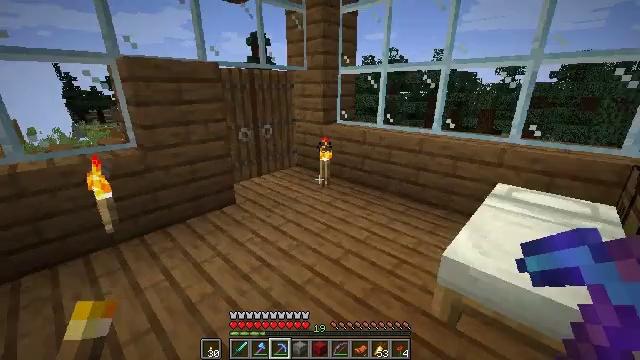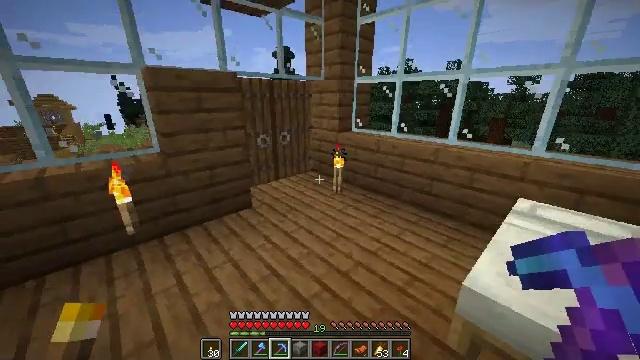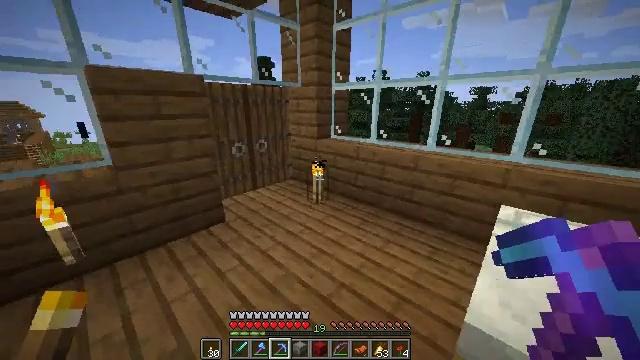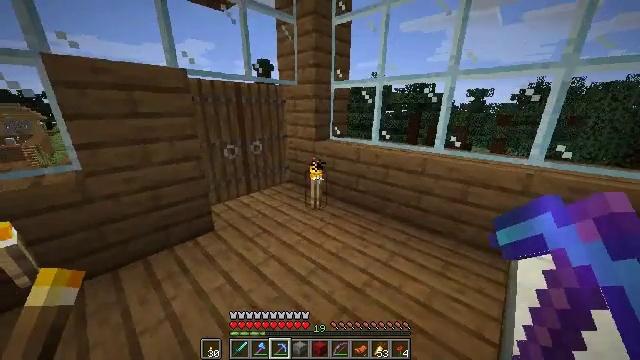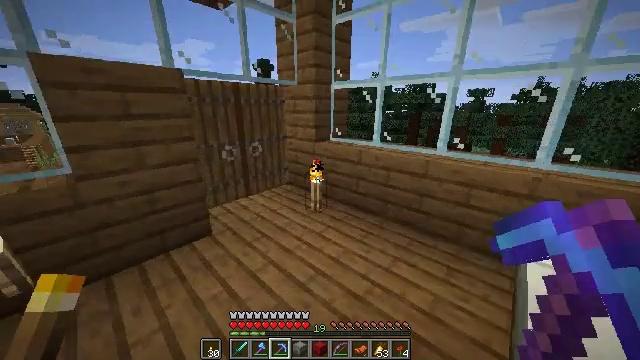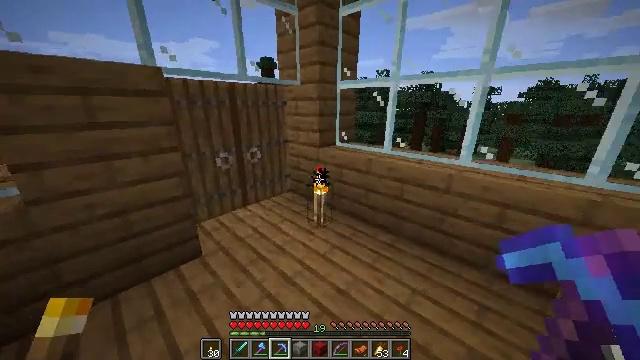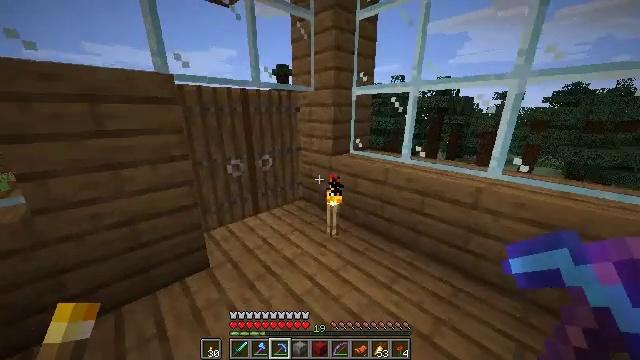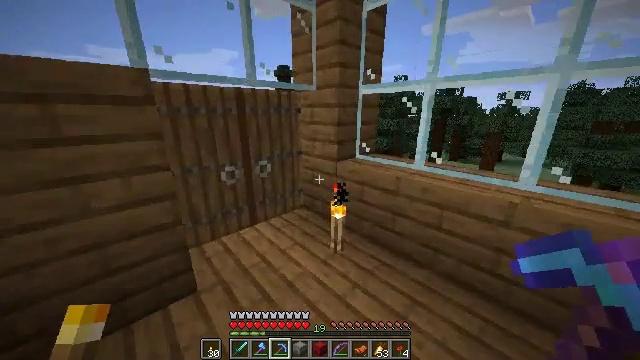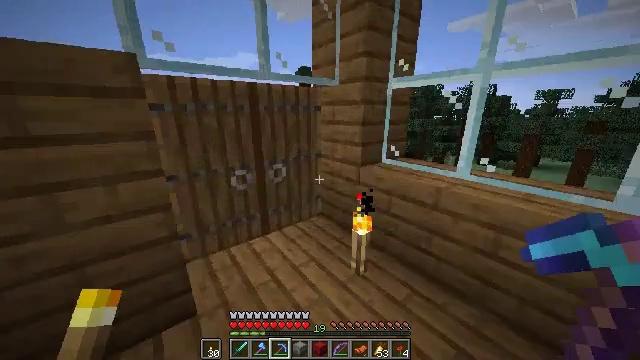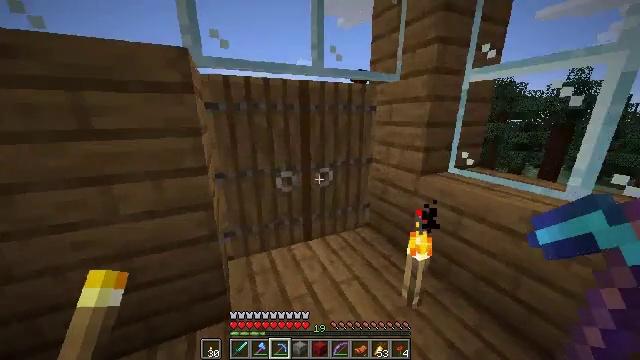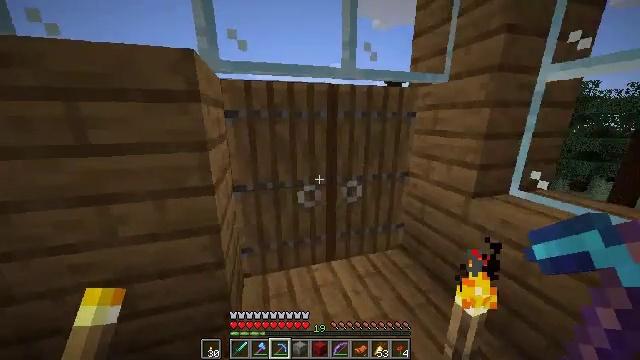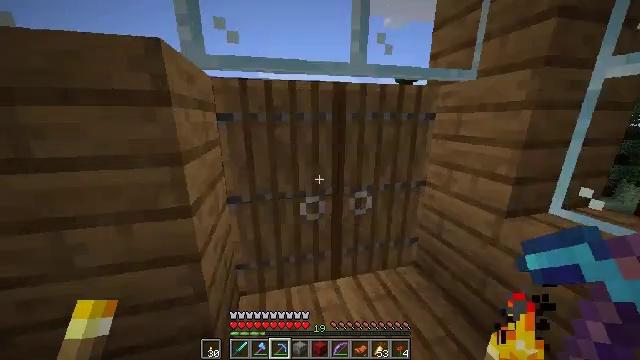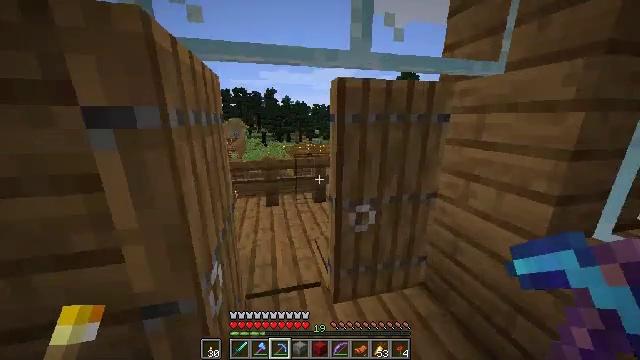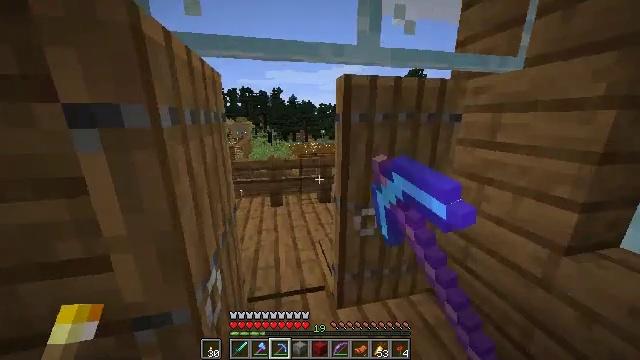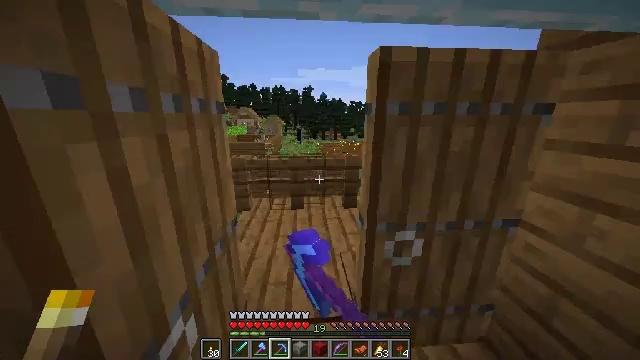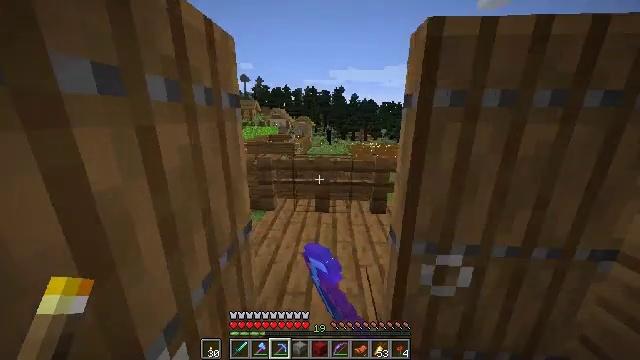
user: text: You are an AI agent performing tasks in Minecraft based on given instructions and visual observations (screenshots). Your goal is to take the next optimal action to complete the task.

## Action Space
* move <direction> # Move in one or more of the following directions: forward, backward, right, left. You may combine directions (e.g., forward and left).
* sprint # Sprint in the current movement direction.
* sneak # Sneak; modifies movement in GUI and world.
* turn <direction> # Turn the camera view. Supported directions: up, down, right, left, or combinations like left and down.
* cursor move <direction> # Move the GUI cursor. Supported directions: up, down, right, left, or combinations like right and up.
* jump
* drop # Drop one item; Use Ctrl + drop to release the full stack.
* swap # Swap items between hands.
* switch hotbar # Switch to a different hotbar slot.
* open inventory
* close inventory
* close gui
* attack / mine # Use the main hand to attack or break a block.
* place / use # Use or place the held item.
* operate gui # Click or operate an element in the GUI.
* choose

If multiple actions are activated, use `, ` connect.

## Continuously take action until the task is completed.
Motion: motion action
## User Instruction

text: Remove oak leaves from branches.
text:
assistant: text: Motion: move forward, sprint, turn left
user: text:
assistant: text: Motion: move forward, sprint, turn right
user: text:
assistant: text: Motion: move forward, sprint
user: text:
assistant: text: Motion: move forward, sprint
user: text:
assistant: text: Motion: move forward, sprint
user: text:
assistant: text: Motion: move forward, sprint, turn left and up
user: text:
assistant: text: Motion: move forward, sprint
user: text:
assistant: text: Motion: move forward, sprint, turn left
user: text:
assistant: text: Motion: move forward, sprint, turn left
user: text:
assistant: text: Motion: move forward, sprint, turn left and up
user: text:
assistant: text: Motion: move forward, sprint, turn left
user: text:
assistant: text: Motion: move forward, sprint, use / place
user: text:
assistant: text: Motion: move forward, sprint, turn left, use / place
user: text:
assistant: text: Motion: move forward, sprint, turn left, use / place
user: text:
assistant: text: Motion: move forward, sprint, turn left, use / place
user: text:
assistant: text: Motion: move forward, sprint, turn left
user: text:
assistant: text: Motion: no_op
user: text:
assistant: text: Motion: turn right
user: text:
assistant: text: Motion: turn right
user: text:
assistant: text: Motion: turn right
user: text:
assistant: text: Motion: turn right
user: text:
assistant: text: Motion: no_op
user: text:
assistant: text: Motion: no_op
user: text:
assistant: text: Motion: use / place
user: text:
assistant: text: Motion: use / place
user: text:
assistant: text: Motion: turn left, use / place
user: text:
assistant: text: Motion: turn left
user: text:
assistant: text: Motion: turn left
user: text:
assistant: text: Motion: move forward, turn left
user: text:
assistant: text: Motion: move forward